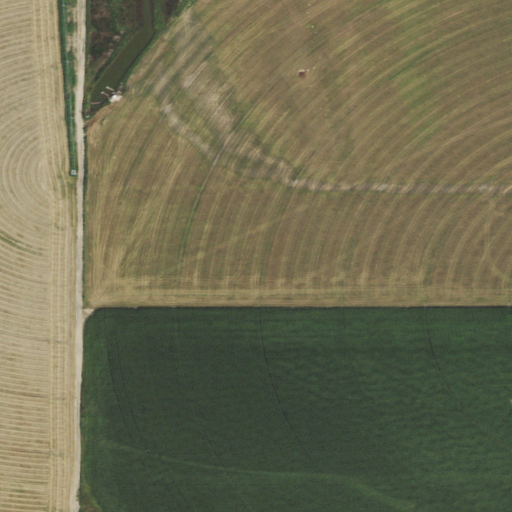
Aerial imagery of valley in Colorado named Sedgwick Draw containing only cultivated crops